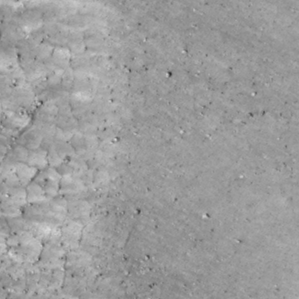
Label: non_frost